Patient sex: F
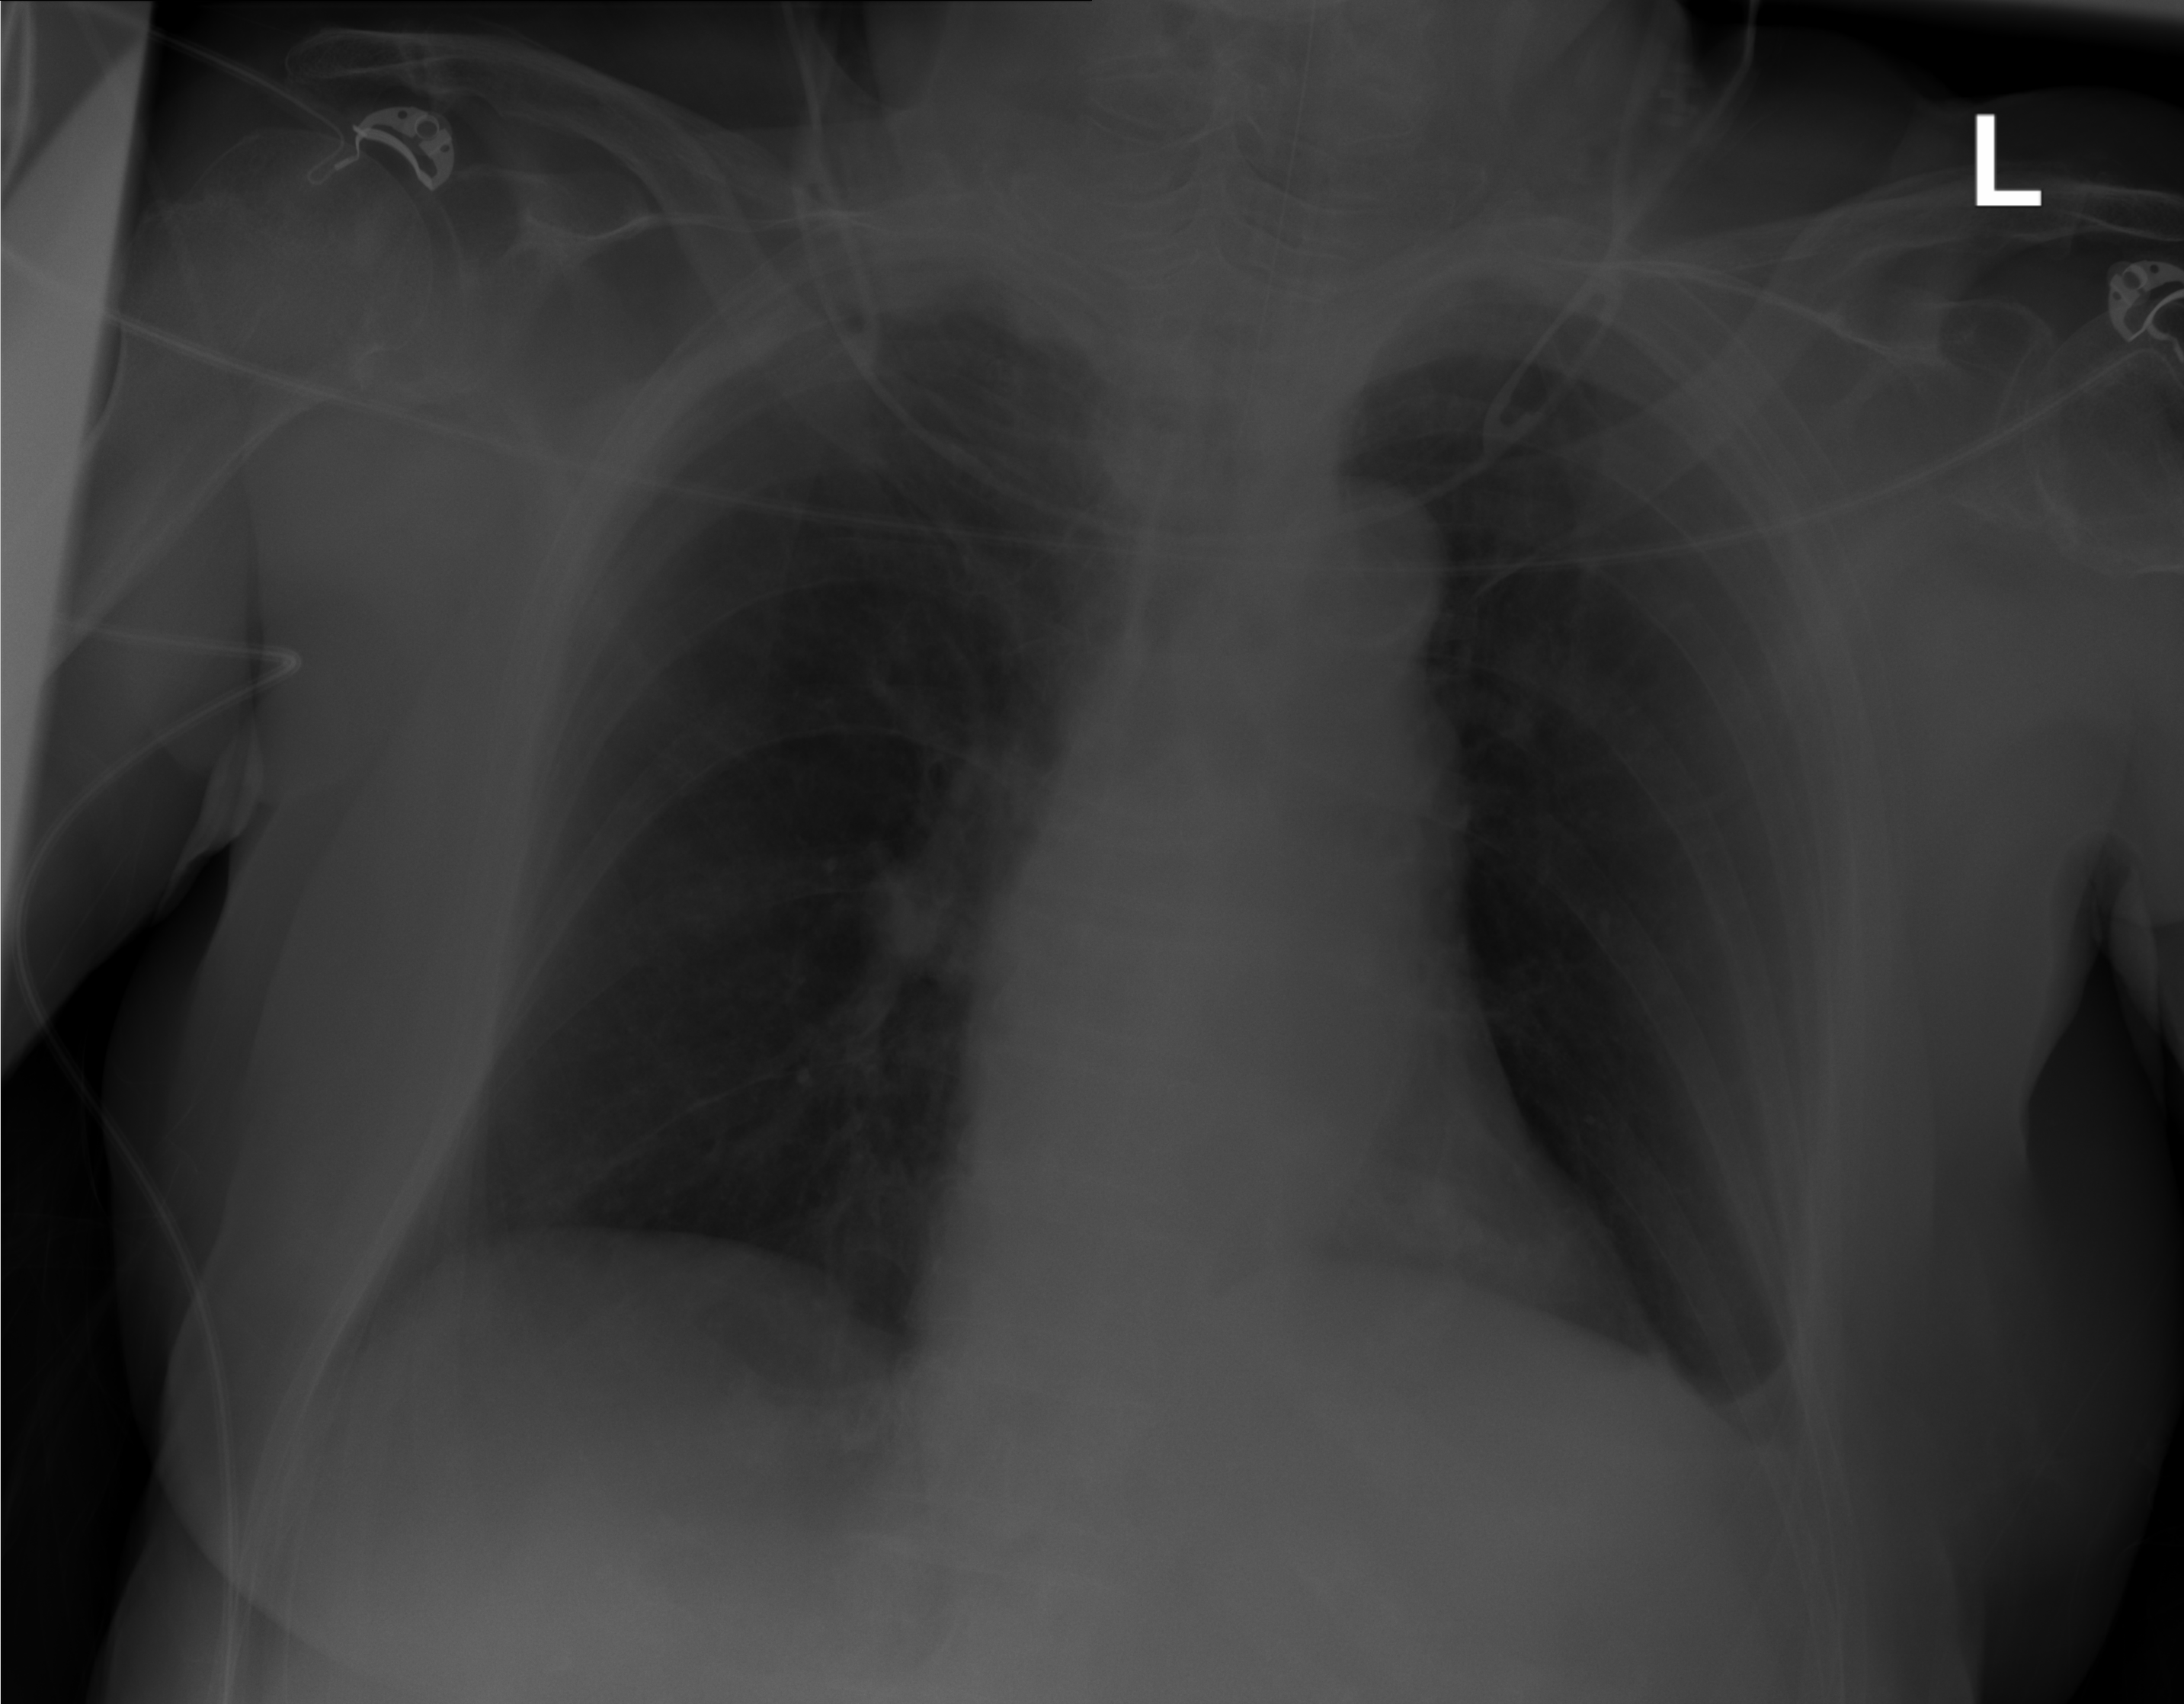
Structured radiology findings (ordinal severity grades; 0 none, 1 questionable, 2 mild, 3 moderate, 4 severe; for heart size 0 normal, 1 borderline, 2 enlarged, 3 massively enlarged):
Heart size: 0
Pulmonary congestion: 0
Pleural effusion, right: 0
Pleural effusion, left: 2
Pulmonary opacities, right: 0
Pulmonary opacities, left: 0
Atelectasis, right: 0
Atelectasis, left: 0